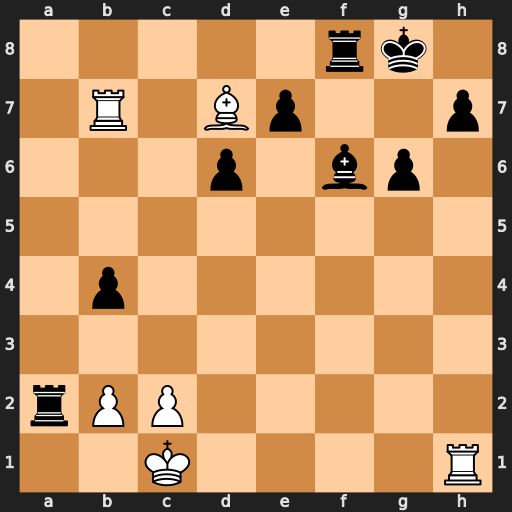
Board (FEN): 5rk1/1R1Bp2p/3p1bp1/8/1p6/8/rPP5/2K4R
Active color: w
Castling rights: -
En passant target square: -
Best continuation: Be6+ Kg7 Bxa2